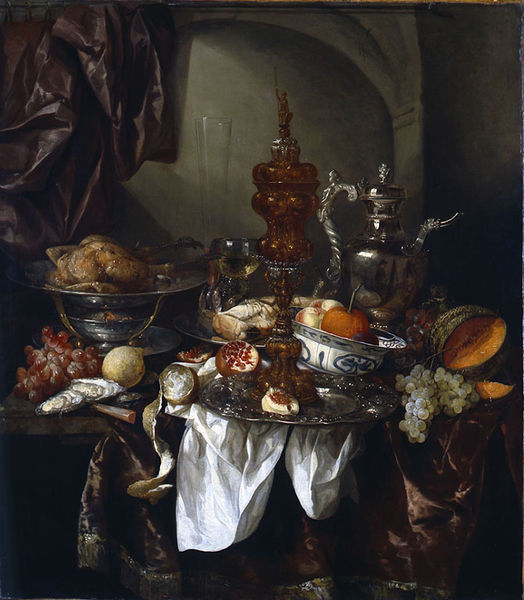
Titel: Prunkstilleben
Künstler: Abraham Hendricksz. van Beyeren
Standort: Karlsruhe
Institution: Staatliche Kunsthalle Karlsruhe
Schlagwörter: dunkel, gemälde, weiß, gelb, grün, braun, glas, orange, raum, schwarz, tisch, obst, rot, tier, tuch, malerei, teppich, flasche, barock, falten, messer, schale, schüssel, silber, tablett, teller, tod, niederlande, tischdecke, tischtuch, vorhang, öl, fransen, gold, interieur, kelch, stoff, tücher, decke, borte, frucht, früchte, gemüse, kanne, krug, kürbis, schalen, statue, stilleben, stillleben, trauben, vase, überfluss, apfel, orangen, ente, gans, bogen, spiegelbild, idylle, rundbogen, ölgemälde, wild, essen, wein, glanz, dekor, draperie, brot, tee, platte, fleisch, nature morte, schinken, melone, vanitas, nische, arrangement, memento mori, messing, nahrung, vergänglichkeit, zinn, porzellan, idyllisch, beeren, drapiert, glaspokal, niederländisch, mahl, mahlzeit, kapitell, römer, kerzenständer, karaffe, fisch, abendessen, braten, geflügel, obstschale, weintrauben, üppig, fasan, spiegelungen, flämisch, huhn, granatapfel, pokal, prunkstillleben, schüsseln, tischtücher, traube, zitrone, pute, natura morta, wasserkrug, hühnchen, geschält, gals, silberkanne, granatäpfel, buckelpokal, prunkstilleben, murano, zitone, hähnchen, tsch, weißwein, silbertablett, d, zotrone, brathuhn, pieter claesz, obst trauben, wasserkelch, zin, meolone, tuch#trauben, sfleisch, obst lebensmittel huhn, sllber, hühnhen, brathähnchen